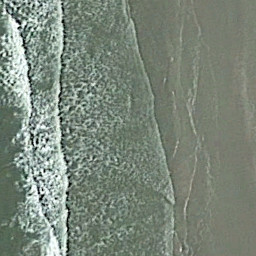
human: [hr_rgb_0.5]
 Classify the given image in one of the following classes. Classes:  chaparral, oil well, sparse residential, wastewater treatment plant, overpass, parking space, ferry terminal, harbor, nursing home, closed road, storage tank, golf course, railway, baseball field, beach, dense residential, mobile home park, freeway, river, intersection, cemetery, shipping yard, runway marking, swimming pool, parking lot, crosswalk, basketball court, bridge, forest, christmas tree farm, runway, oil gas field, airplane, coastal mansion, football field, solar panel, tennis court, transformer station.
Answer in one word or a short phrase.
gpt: beach